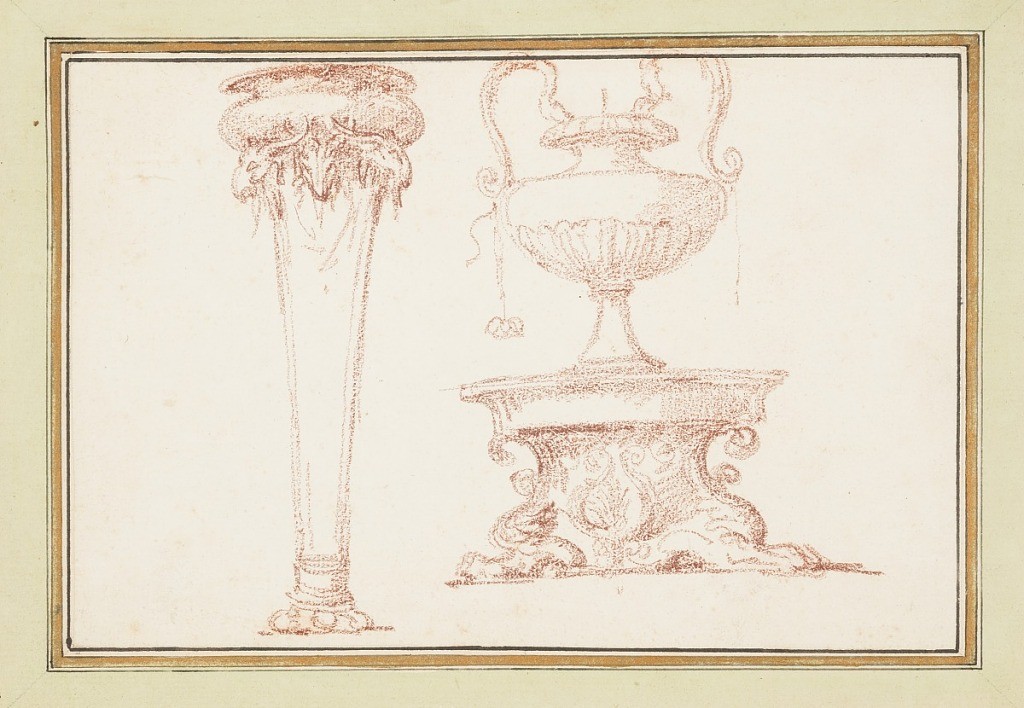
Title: A Vase, and a Lamp on a Stand, in Dessins d'Ango Ornements et Architecture (Drawings of Ornaments and Architecture by Ango)
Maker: Jean-Robert Ango, French, active in Rome 1759 –1770, d. 1773
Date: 1760–69
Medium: Red chalk on cream laid paper
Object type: Bound drawing
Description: Design for two vases; on the left, elongated, tall vase on beaded feet, topped with a round bowl-like opening; on the right, a round and flat bowl-shaped vase with scrolled handles on sitting on a pedestal decorated with foliage.